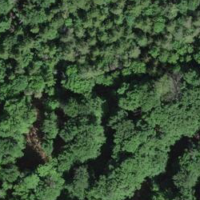
EUNIS habitat code: 41
Species observed at this site:
Chelidonium majus